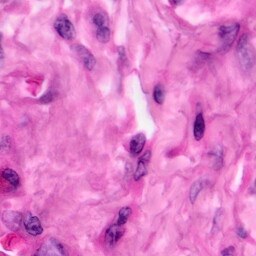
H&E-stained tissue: Pancreatic